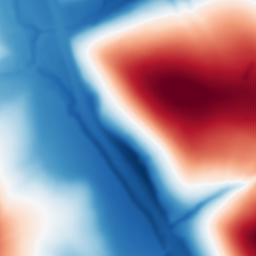
Category: multiscale
Decomposition family: dog_multiscale
Decomposition parameters: sigma_ratio: 2
n_scales: 6
base_sigma: 2
Upsampling method: fft_zeropad
Upsampling parameters: scale: 8
Upsampling scale: 8